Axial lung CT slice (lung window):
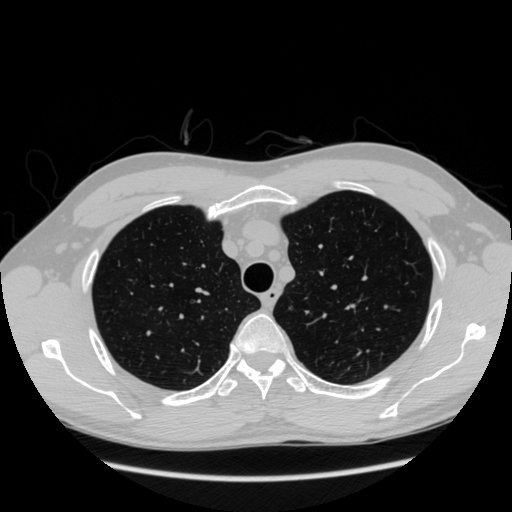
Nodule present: no